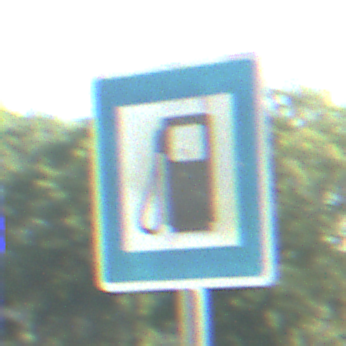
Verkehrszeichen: Tankstelle
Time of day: Midday
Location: Outdoor (Nature)
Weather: Clear
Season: NotSpecified
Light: Natural